Field crop: tomato
Growth stage: 1
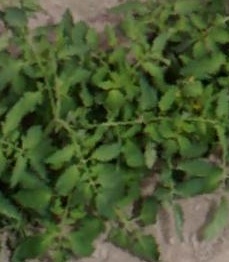
Species: tomato